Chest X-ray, PA view. Patient: 41 years old, sex F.
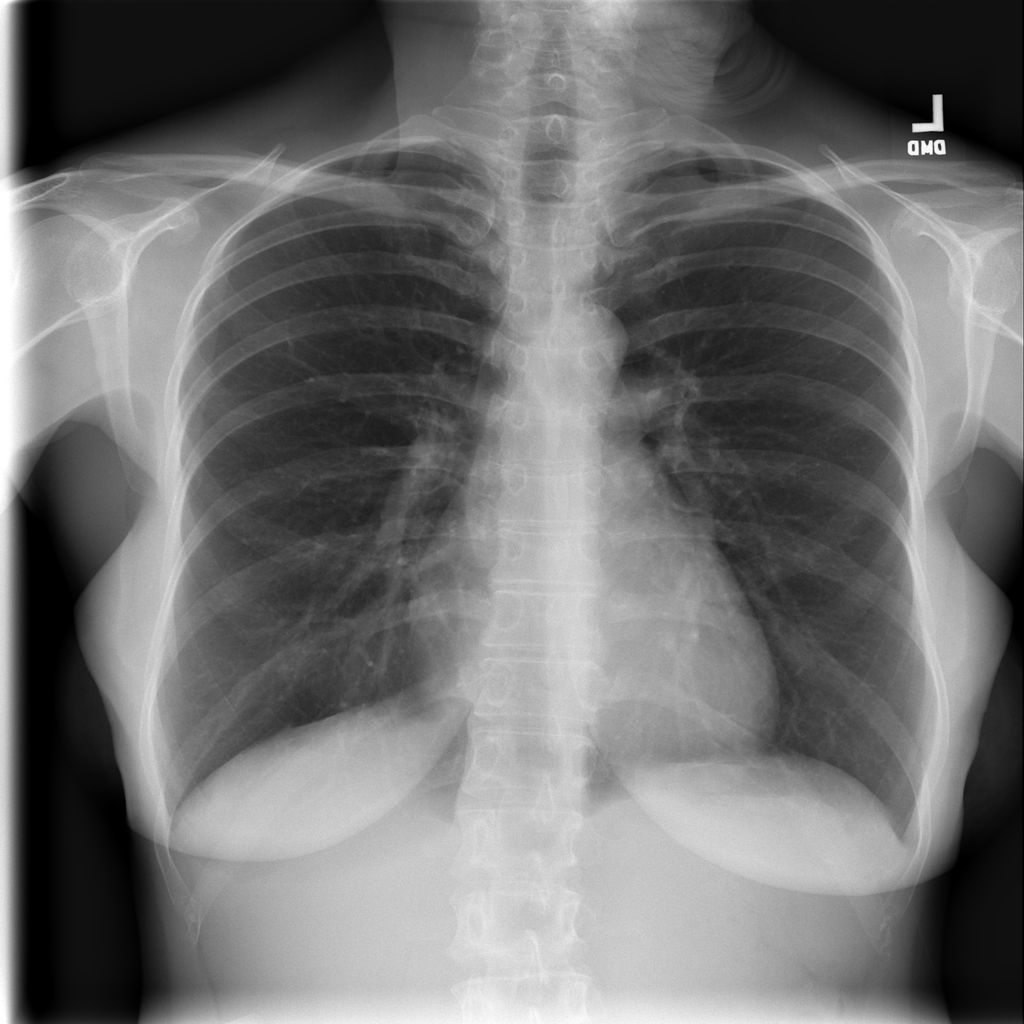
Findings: No Finding